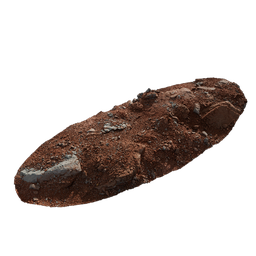
Label: nature